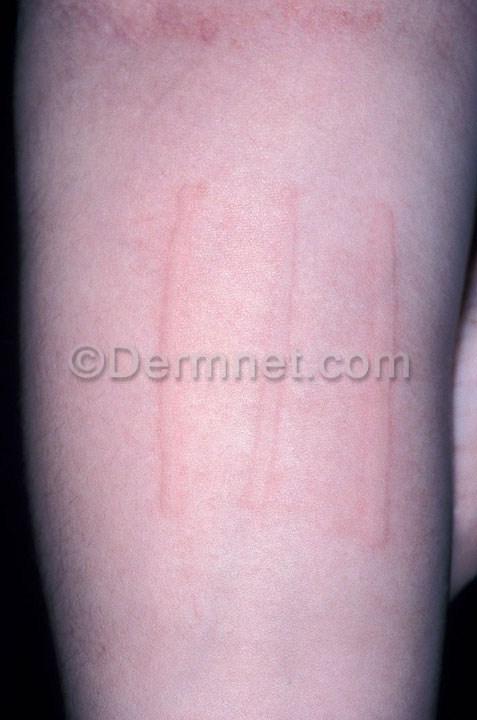
Disease: Urticaria Hives